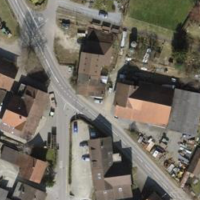
EUNIS habitat code: 54
Species observed at this site:
Eriophorum angustifolium